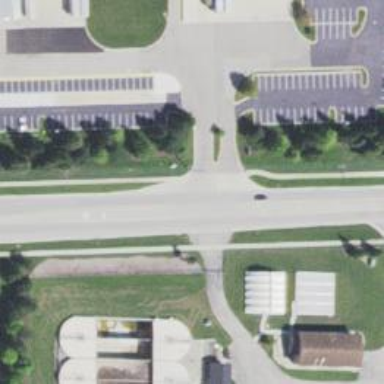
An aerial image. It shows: Residential road with separate asphalt sidewalk.